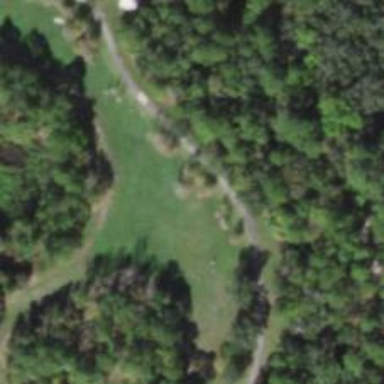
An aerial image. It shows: Disc golf hole.